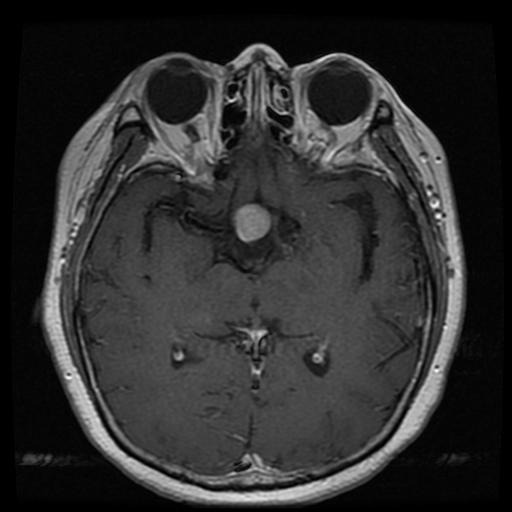
Label: pituitary